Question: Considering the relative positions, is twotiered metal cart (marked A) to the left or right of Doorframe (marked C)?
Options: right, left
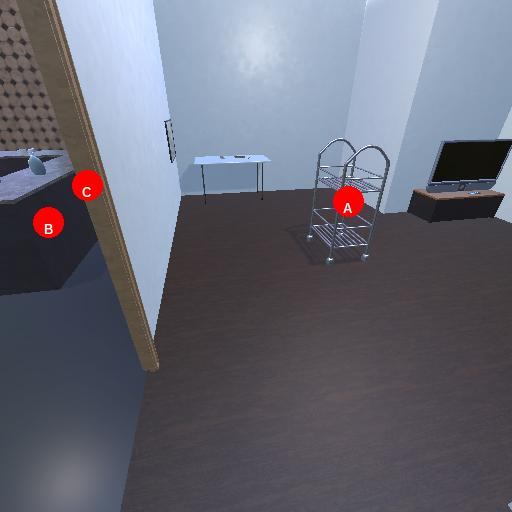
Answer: right